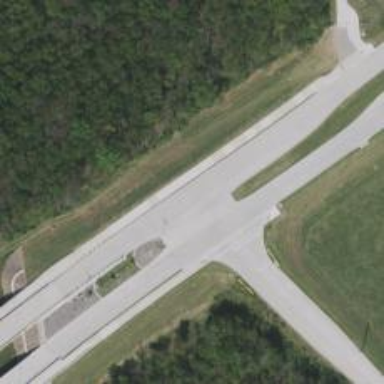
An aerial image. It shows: Secondary road.